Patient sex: F
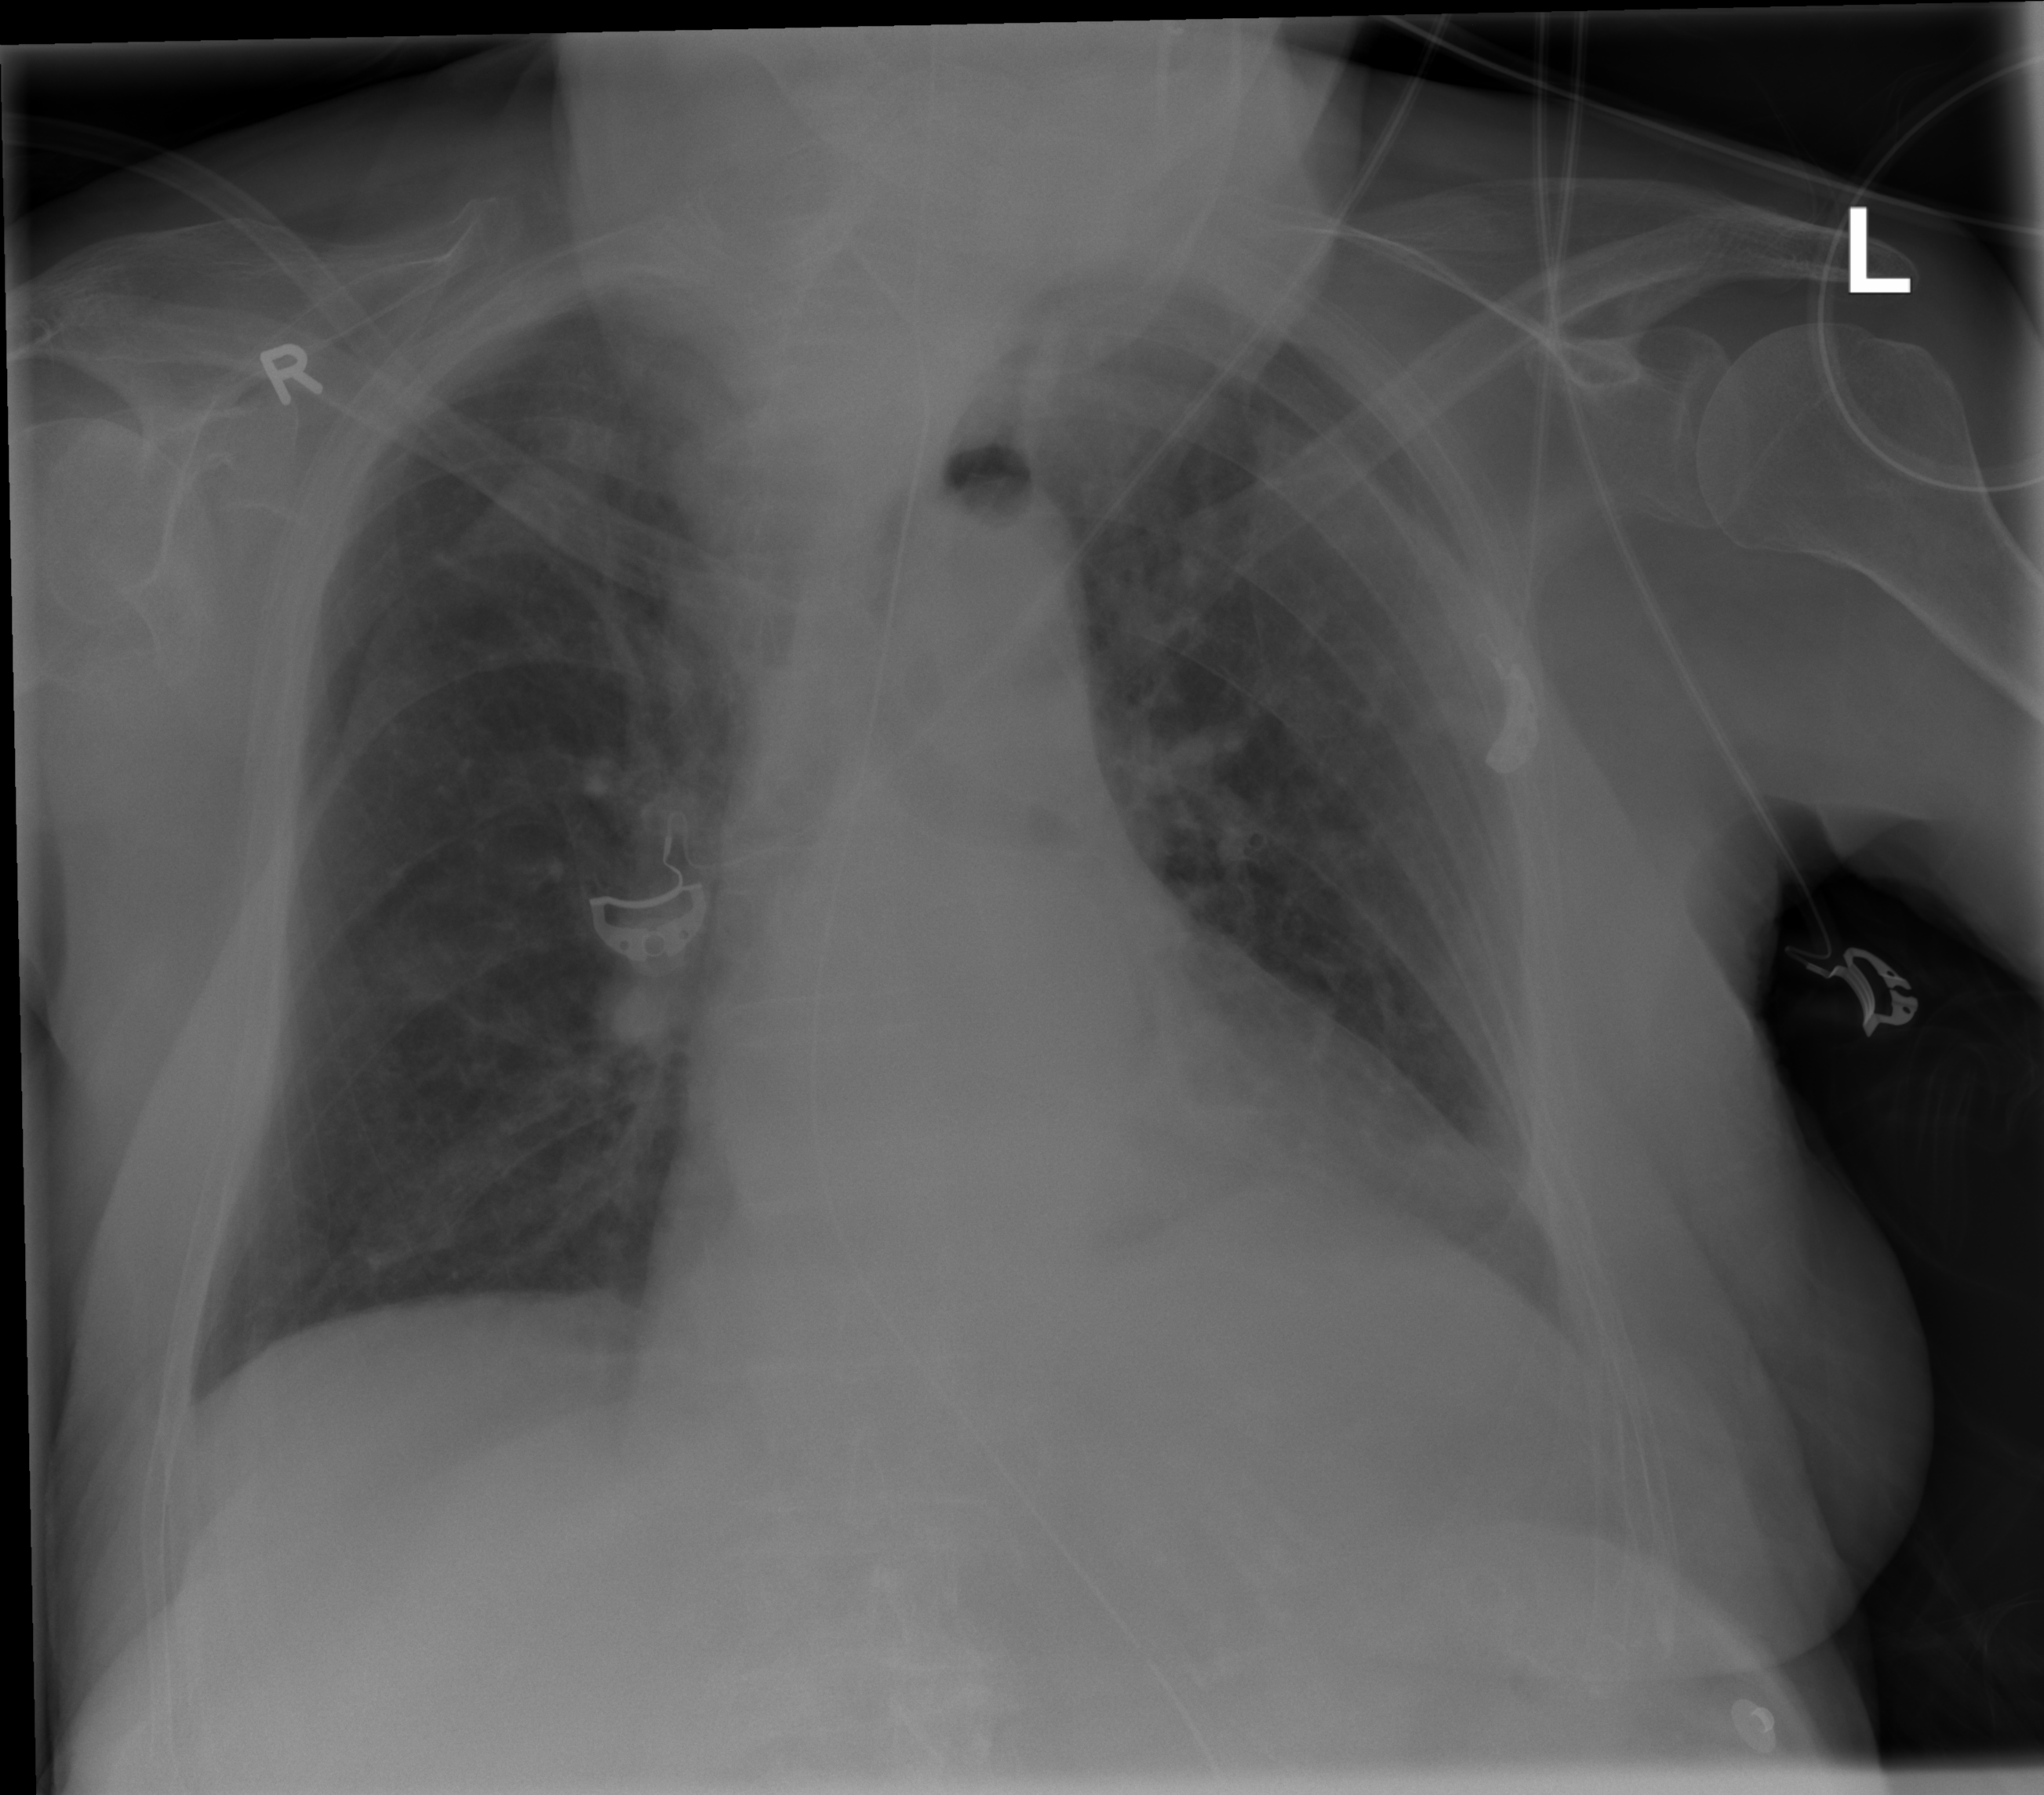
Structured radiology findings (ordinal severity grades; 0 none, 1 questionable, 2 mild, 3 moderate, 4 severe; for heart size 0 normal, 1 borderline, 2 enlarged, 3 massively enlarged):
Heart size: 1
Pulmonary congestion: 2
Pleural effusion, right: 0
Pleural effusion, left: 0
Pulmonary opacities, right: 0
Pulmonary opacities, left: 0
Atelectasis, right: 0
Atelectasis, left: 0